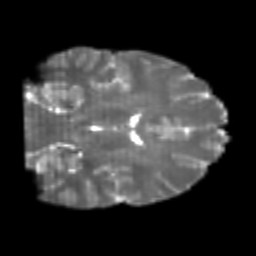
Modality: T2w
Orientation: coronal
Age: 24
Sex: male
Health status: healthy
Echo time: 0.074 s